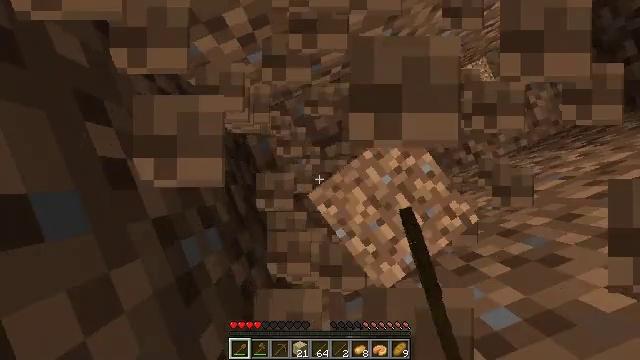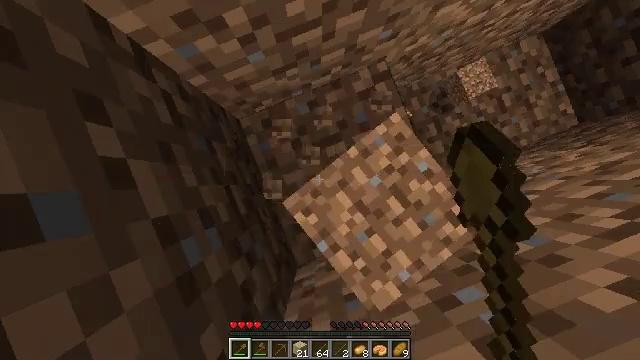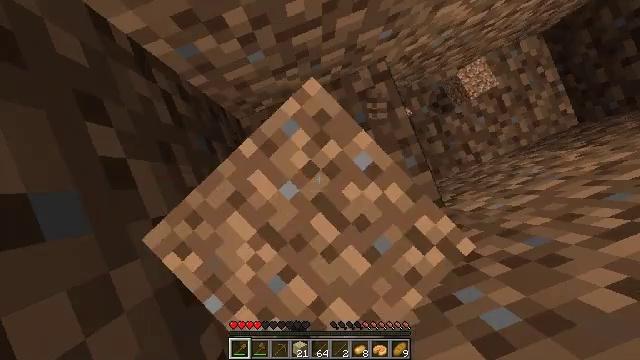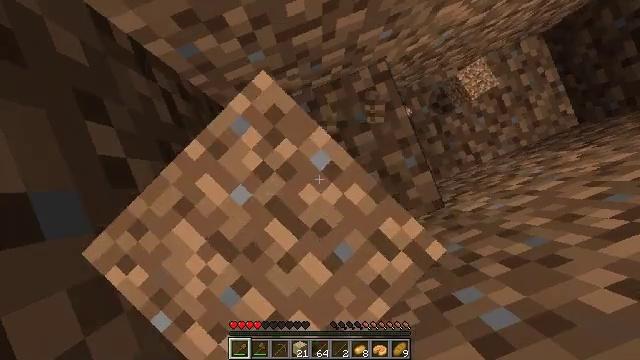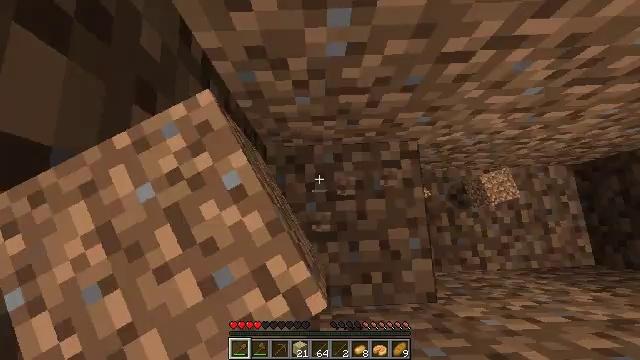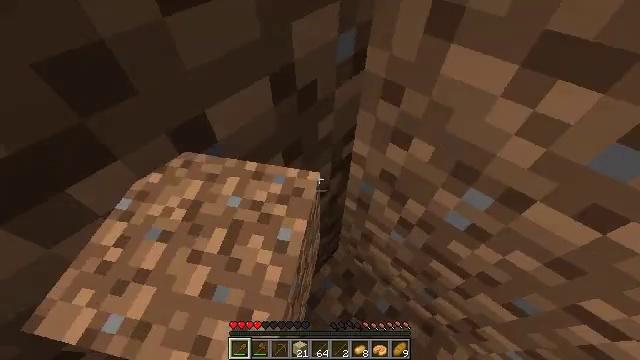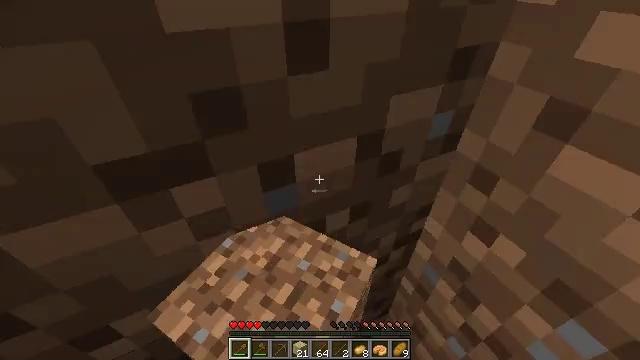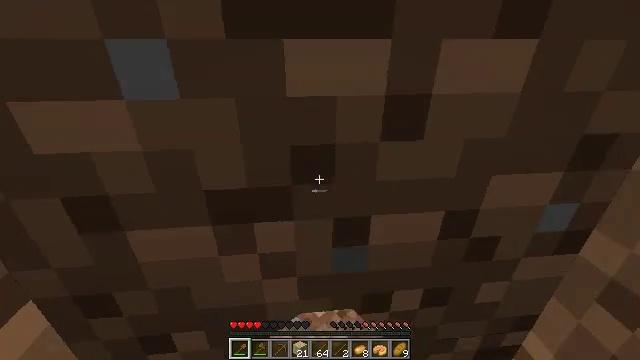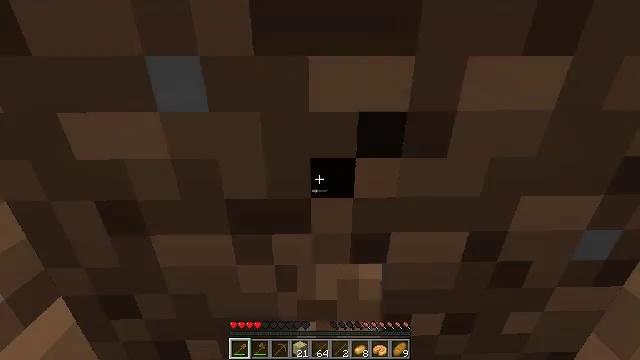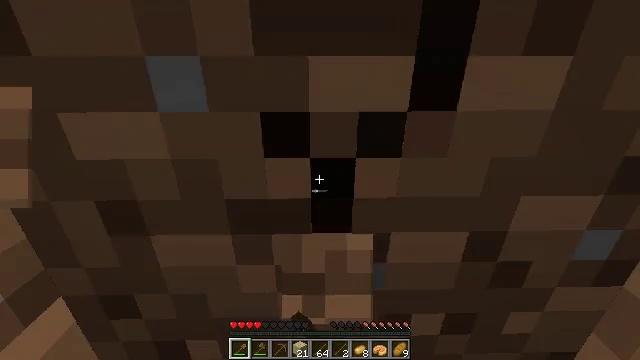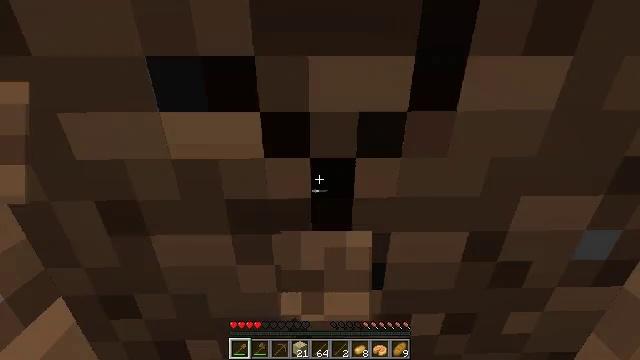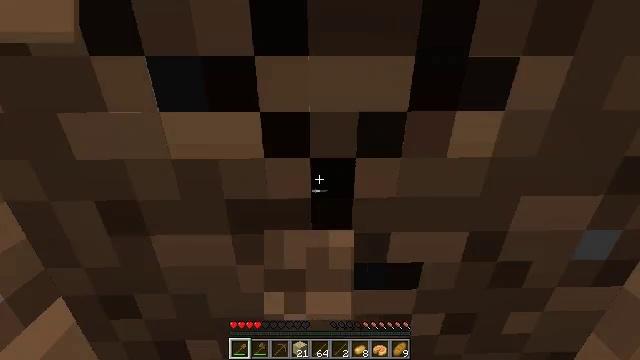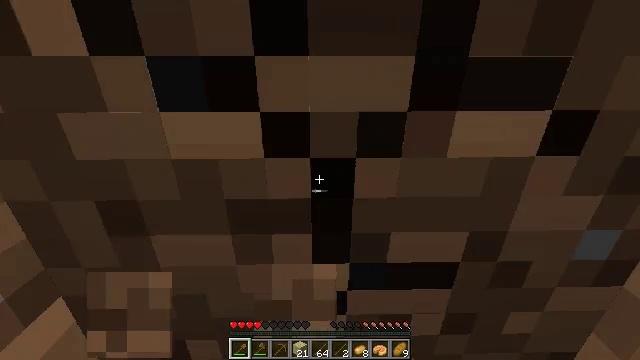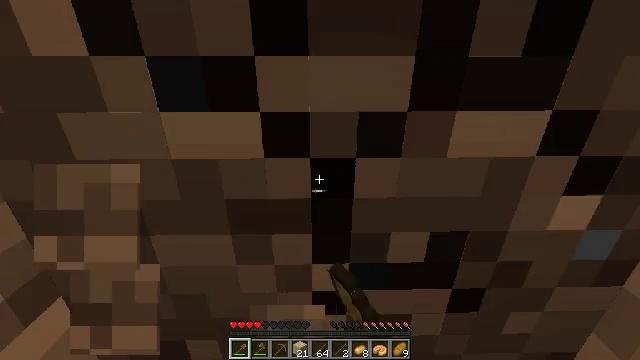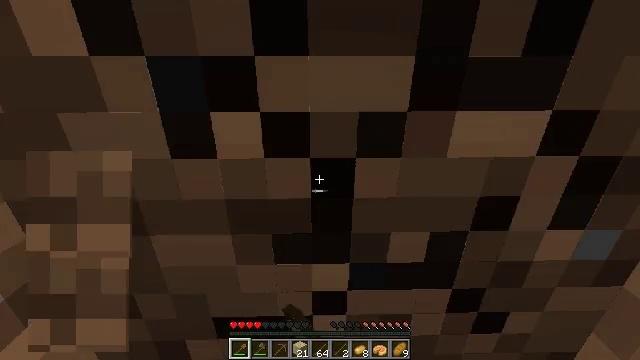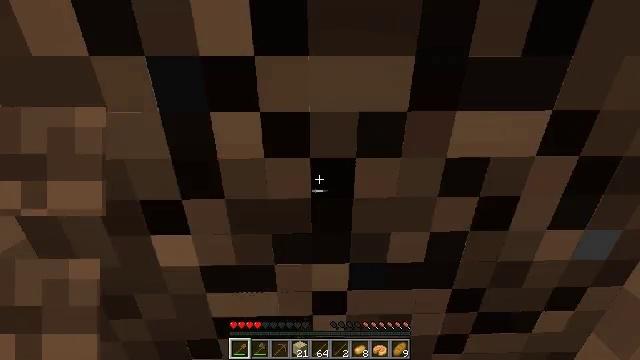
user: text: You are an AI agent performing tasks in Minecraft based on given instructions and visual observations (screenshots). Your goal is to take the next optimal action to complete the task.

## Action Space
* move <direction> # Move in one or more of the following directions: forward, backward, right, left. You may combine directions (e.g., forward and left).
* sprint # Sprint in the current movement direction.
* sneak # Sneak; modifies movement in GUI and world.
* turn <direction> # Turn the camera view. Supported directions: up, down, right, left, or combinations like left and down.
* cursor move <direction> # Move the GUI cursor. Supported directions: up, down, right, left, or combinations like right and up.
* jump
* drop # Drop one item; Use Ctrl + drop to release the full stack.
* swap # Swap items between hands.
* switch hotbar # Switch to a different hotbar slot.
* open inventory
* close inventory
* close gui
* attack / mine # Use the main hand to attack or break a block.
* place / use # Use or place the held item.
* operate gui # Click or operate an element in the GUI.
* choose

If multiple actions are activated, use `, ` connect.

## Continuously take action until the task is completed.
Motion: motion action
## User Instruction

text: Dig up the grass block for dirt.
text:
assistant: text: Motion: attack / mine
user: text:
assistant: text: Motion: no_op
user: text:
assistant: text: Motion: no_op
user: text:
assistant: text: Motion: turn left and up
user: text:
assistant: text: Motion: turn left and up
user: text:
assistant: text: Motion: turn left and up
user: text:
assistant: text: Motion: turn left and up
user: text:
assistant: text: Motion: turn left and up, attack / mine
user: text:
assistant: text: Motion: attack / mine
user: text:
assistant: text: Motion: attack / mine
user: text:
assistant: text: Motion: attack / mine
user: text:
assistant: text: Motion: attack / mine
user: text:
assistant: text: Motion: attack / mine
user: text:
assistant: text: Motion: attack / mine
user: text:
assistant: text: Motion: attack / mine
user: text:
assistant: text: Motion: attack / mine
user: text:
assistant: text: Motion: attack / mine
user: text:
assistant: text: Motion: attack / mine
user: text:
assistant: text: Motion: attack / mine
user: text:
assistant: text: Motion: attack / mine
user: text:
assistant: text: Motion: attack / mine